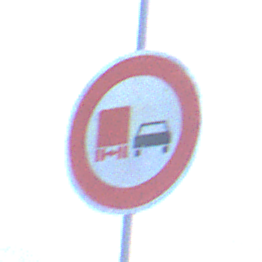
Verkehrszeichen: UeberholverbotKraftfahrzeuge
Umgebung: Outdoor, Suburban
Tageszeit: SunriseSunset
Wetter: PartlyCloudy
Licht: Natural
Jahreszeit: NotSpecified
Kontrast: LowContrast